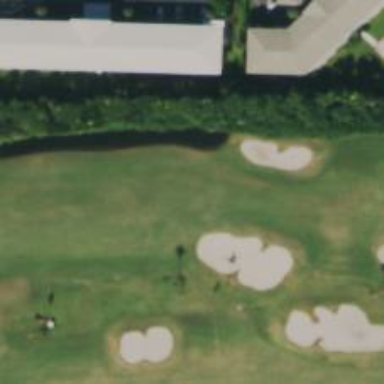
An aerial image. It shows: View of golf hole.